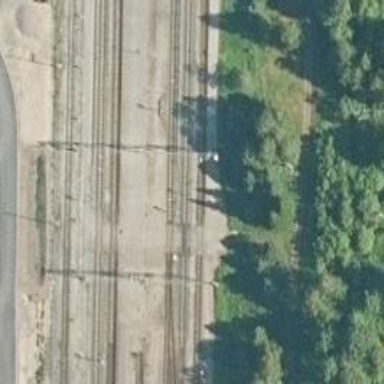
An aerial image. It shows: Level crossing with saltire marking.